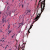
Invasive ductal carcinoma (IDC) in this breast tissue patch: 0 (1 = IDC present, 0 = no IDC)